Question: I have 4 'ImageView's in a single 'RelativeLayout' placed such that they are all stacked on top of one another. All of these 'ImageView's have registered for my drag listener to make them "drop targets". The images they display are all partly transparent such that when they are all placed on top of one another they appear to be one single image.
Elsewhere on the screen there are 4 colored images that "fit" onto each of the 4 in the circle above. Now when I drag the colored images over to the circle and drop them, the only 'ImageView' that ever gets the drop even is the last of the four listed in the XML code. Presumably this one is "on top" and thus is the only one to get drop event notifications.
Somehow, I need to find where the drop occurred and select all the 'ImageView's which are present at that spot so that I can see if the correct "drop target" was present and update that one accordingly. I have two ideas on how to accomplish this:
1. I need to get an array of all ImageViews at the X,Y location the drop occurred, then find one with a non-transparent pixel and that is the correct target for the piece I'm dragging.
2. When the drop occurs, if the current "drop target" ImageView is not the one which matches the piece, I need to check all the other ImageViews in the current RelativeLayout to see if I have the right one there.
Unfortunately, I do not know how to accomplish either of these. My question is essentially, am I missing an easier option when having stacked 'ImageView's, and if I'm not, then how could I accomplish either of my two ideas above.
---
This is an example of the image, each of these 4 "sections" of the circle is a separate image with a transparent background:

---
The truncated XML code I used to place them together is:
'''
<RelativeLayout
android:layout_width="fill_parent"
android:layout_height="wrap_content"
>
<ImageView
android:id="@+id/circlepuz1"
android:layout_width="wrap_content"
android:layout_height="wrap_content"
android:adjustViewBounds="false"
android:src="@drawable/circle_part1"
android:layout_gravity="center_horizontal"
android:tag="bottom_right" />
<ImageView
android:id="@+id/circlepuz2"
android:layout_width="wrap_content"
android:layout_height="wrap_content"
android:layout_alignLeft="@id/circlepuz1"
android:layout_alignRight="@id/circlepuz1"
android:layout_alignTop="@id/circlepuz1"
android:layout_alignBottom="@id/circlepuz1"
android:scaleType="fitXY"
android:src="@drawable/circle_part2"
android:tag="bottom_left" />
...
Every other ImageView is the same id+1, allignXXX=@id/circlepuz1
'''
---
The current Java drop code is:
'''
case DragEvent.ACTION_DROP:
//handle the dragged view being dropped over a target view
View view = (View) draggedView.getLocalState();
//stop displaying the view where it was before it was dragged
view.setVisibility(View.INVISIBLE);
//view dragged item is being dropped on
ImageView dropTarget = (ImageView) dropTargetView;
//view being dragged and dropped
ImageView dropped = (ImageView) view;
// I name the "drag" ImageView's tag and the "drop" ImageView's tag the same thing
// so if they match, I know the piece is in the right place
Object tag = dropped.getTag();
Object dtag = dropTarget.getTag();
if(tag.toString() != dtag.toString()){ // piece was in the wrong place
Log.d(TAG, tag.toString() + " was not " + dtag.toString());
view.setVisibility(View.VISIBLE);
}
else { // piece is in the right place
dropTarget.setImageDrawable(dropped.getDrawable());
}
'''
I want to loop that last 'if'/'else' check for each 'ImageView' in the same Layout to see if the correct one is present, I tried something like:
'''
// Attempt to get the new ImageView
//ImageView test = (ImageView) findViewById(dropTarget.getNextFocusDownId());
'''
Which didn't work at all. The other thought was to get the X & Y of the "drop" which is easy to do:
'''
String toastText = "X: " + draggedView.getX() + "
Y:" + draggedView.getY();
Toast.makeText(getApplicationContext(), toastText, Toast.LENGTH_LONG).show();
'''
But I'm not sure from here how to check what other 'ImageView's have that point within them.
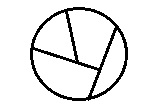
Answer: I ended up going with the second option:
> "2.When the drop occurs, if the current "drop target" ImageView is not the one which matches the piece, I need to check all the other ImageViews in the current RelativeLayout to see if I have the right one there."
The answer ended up being easier than I thought it was going to be, in order to get all the other 'ImageView's at the same place, I just need to check with the parent to get a list of present 'ImageView's (available in a ViewGroup) then iterate through the tags I set looking for a match:
'''
case DragEvent.ACTION_DROP:
//handle the dragged view being dropped over a target view
View view = (View) draggedView.getLocalState();
//stop displaying the view where it was before it was dragged
view.setVisibility(View.INVISIBLE);
//view dragged item is being dropped on
ImageView dropTarget = (ImageView) dropTargetView;
//view being dragged and dropped
ImageView dropped = (ImageView) view;
// In this case the "dropTarget" is the "top most" ImageView of my stacked circles
// I can create a ViewGroup of the parent of this ImageView (which is the
// RelativeLayout) in order to check all the children (other ImageViews)
ViewGroup vg = (ViewGroup) dropTarget.getParent();
Object tag = dropped.getTag();
// Now I can iterate through each of the children (ImageViews) in the ViewGroup
// looking to see if the dragged puzzle piece is a match for one of the "drop"
// ImageViews
for(int i = 0; i<vg.getChildCount(); i++){
ImageView temp = (ImageView) vg.getChildAt(i);
Object dtag = temp.getTag();
if(dtag.toString().equals(tag.toString())){
// Then we have a match! Place the piece
'''